Question: Given the supply, demand, and route table for this logistics problem, what is the minimum total cost? Please provide the answer as an integer.
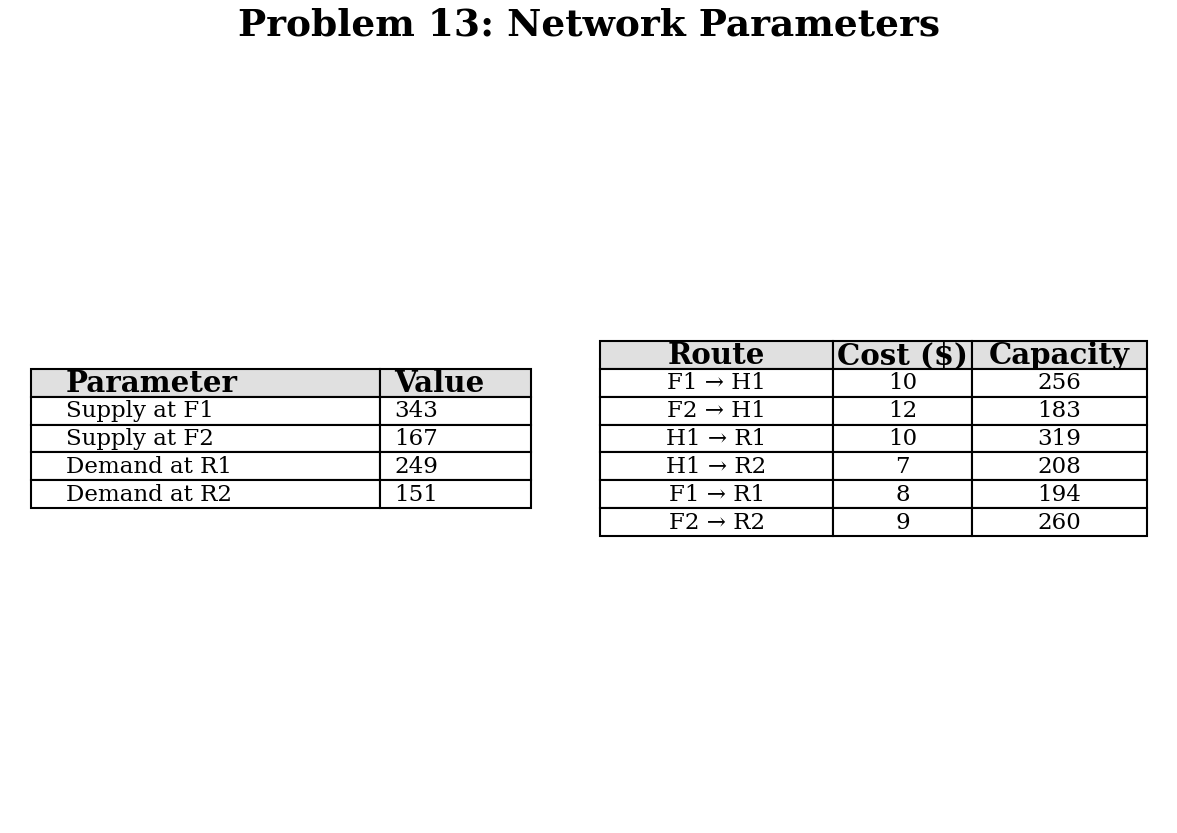
Answer: 4011